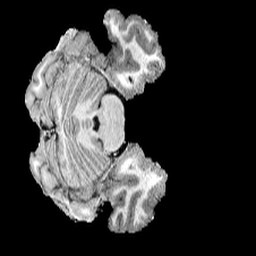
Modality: T1w
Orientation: axial
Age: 22
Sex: male
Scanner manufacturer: siemens
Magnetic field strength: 6.98 T
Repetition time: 6 s
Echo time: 0.00302 s